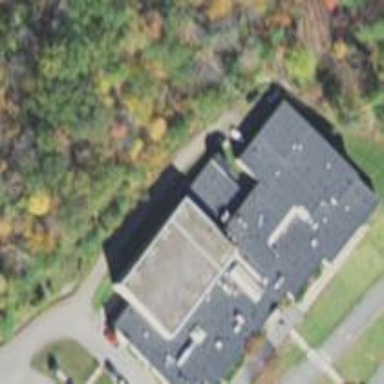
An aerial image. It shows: School building.